Interaction volume radius: 5 \u00c5
Interaction volume height: 25 \u00c5
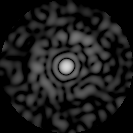
Disorder parameter: 0.7672